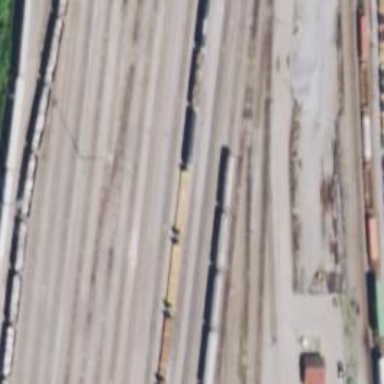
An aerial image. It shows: Railway yard used for servicing trains.